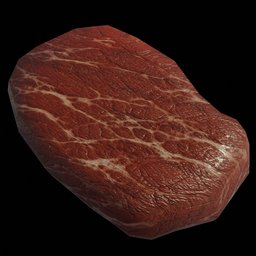
Label: nature